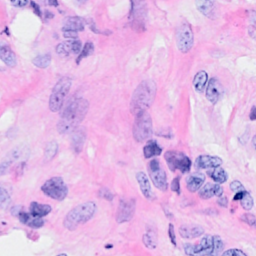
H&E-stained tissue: Breast